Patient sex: M
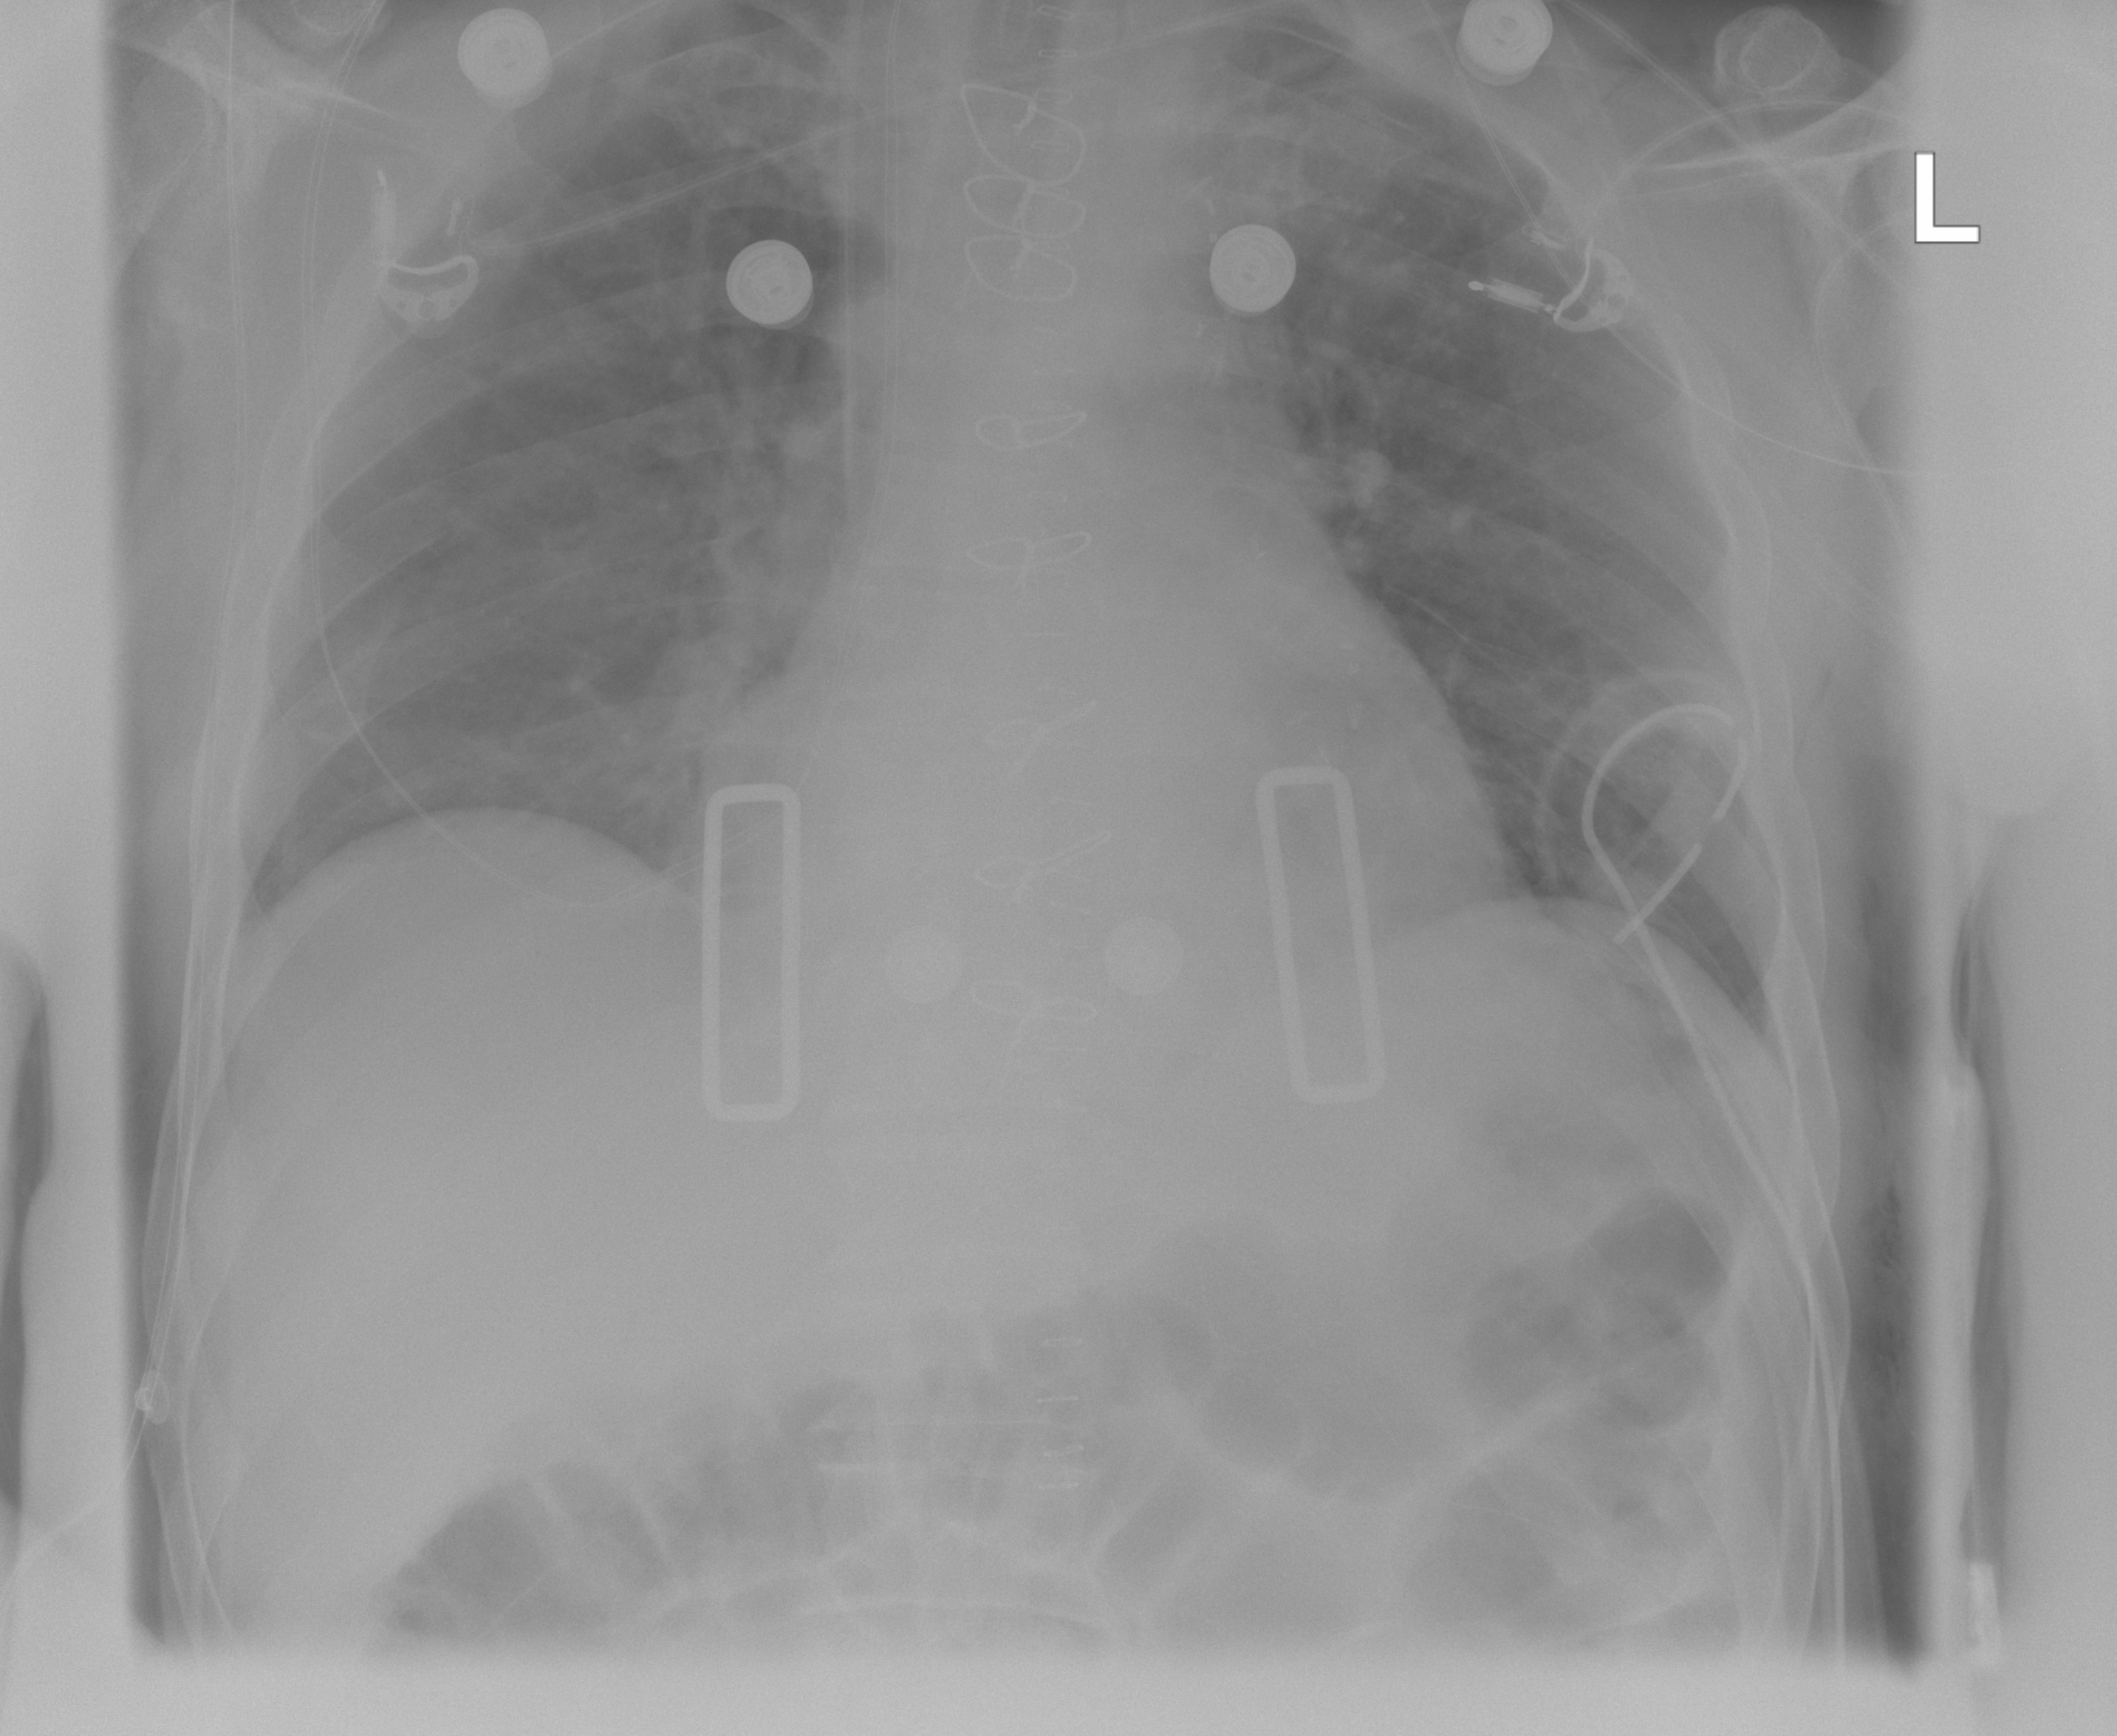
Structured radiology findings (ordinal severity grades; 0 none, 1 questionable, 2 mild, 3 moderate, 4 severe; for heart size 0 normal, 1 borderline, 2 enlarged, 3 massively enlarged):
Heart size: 0
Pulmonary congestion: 2
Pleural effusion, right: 0
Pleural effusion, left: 0
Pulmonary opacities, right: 1
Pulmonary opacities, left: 1
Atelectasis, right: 1
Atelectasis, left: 2